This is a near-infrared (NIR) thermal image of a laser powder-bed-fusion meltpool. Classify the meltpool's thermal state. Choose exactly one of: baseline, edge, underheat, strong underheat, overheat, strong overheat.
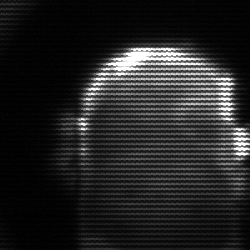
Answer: baseline